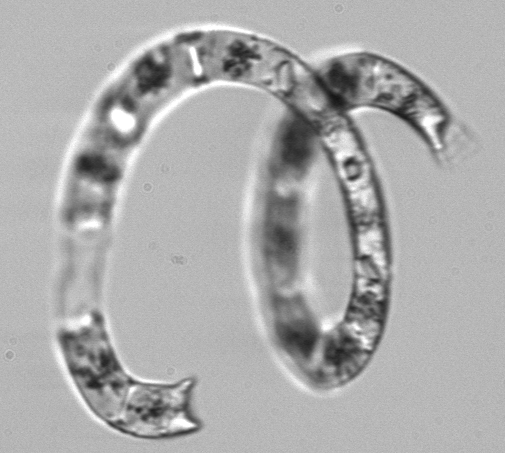
Label: Eucampia